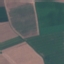
Land use / land cover: AnnualCrop